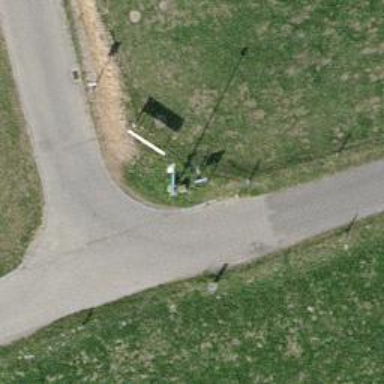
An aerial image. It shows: Guidepost providing information.